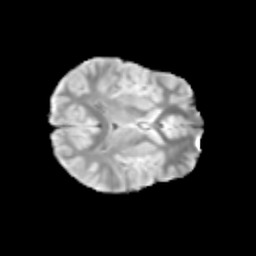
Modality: T2w
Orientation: axial
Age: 11
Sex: female
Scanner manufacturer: siemens
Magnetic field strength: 3 T
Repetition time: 3.8 s
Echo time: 0.07 s